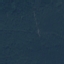
Label: Forest